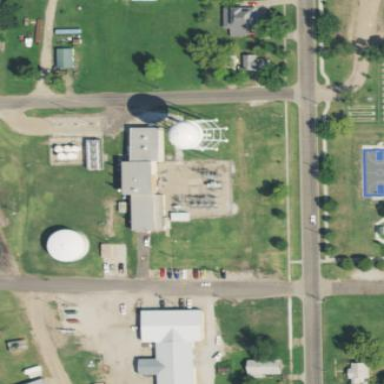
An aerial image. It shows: Utility area.